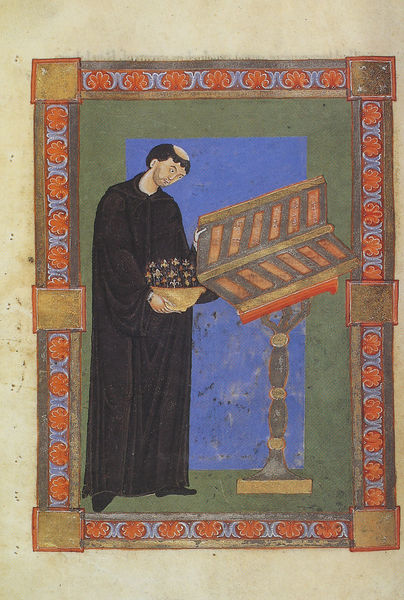
Titel: Flores Epytaphii Sanctorum
Künstler: Thiofrid
Schlagwörter: blau, mann, bunt, orange, schwarz, ornament, rahmen, schale, gewand, sammeln, glatze, ornamente, pult, mönch, lesepult, tonsur, önch, plt